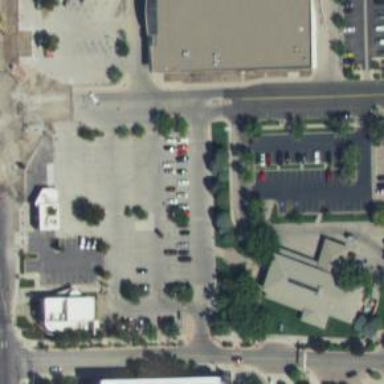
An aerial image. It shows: Parking space is available.